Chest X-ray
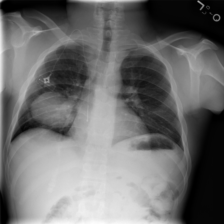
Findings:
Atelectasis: negative
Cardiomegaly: negative
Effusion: negative
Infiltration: negative
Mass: positive
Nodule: negative
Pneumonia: negative
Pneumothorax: negative
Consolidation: negative
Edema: negative
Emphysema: negative
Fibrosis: negative
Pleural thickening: negative
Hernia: negative